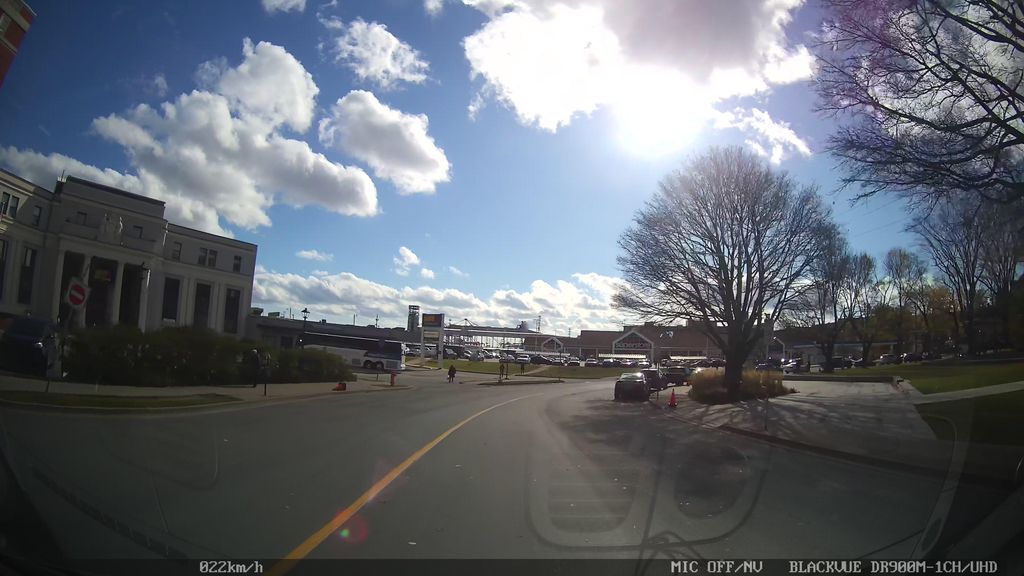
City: halifax